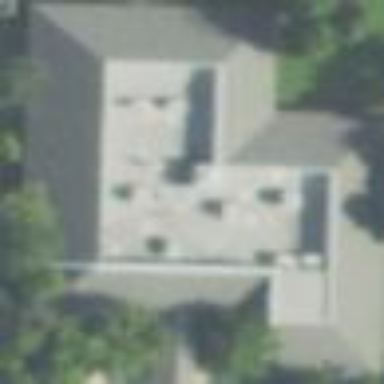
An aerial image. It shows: Building.